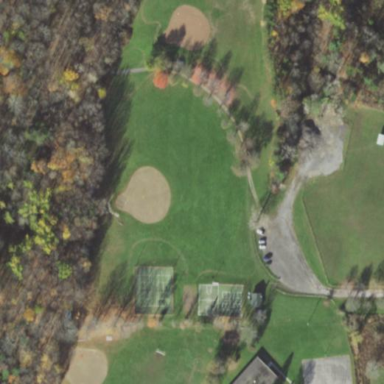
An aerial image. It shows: Baseball pitch for leisure land.